Question:
Code below is for pattern 'a', feel like once I get 'a' I could get the others.
I like the 'array[int].length' syntax in Java and was helpful to get the pattern to print as shown in the picture. But I do not think such a thing exists in C#.
'''
class Main {
public static void main(String[] args)
{
char[][] arr = new char[10][10];
int starCount = 10;
for(int i = 0; i < arr.length; i++)
{
for(int j = 0; j < starCount; j++)
{
arr[i][j] = '*';
}
for(int k = starCount; k < arr[i].length; k++)
{
arr[i][k] = '-';
}
starCount--;
}
for(int a = 0; a < arr.length; a++)
{
for(int b = 0; b < arr[a].length; b++)
{
System.out.print(arr[a][b]);
}
System.out.println();
}
}
}
'''
This code prints the '*' in a decreasing fashion but I am struggling with how to replace the empty elements of the array with the '-' character as shown in the image.
'''
class MainClass {
public static void Main (string[] args)
{
char[ , ] arr = new char[10,10];
int starCount = 10;
for(int i = 0; i < arr.Length; i++)
{
for (int j = 0; j < starCount; j++)
{
arr[i , j] = '*';
}
for (int k = 0; ) //IDK WHAT TO DO TO ASSIGN ARR[I , K] = '-';
starCount--;
}
for (int i = 0; i < 10; i++)
{
for (int j = 0; j < 10; j++)
{
Console.Write(arr[i , j]);
}
Console.WriteLine();
}
}
}
'''
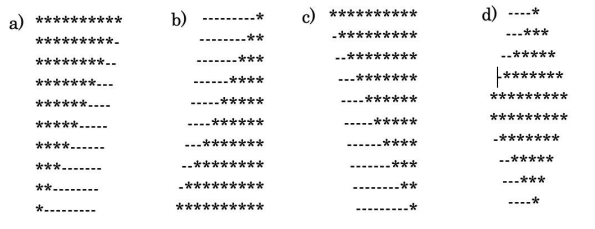
Answer: You can use two nested and one to print all of these patterns. This is Java code, but I think it can be easily converted to C#:
'''
int n = 5;
for (int i = -n; i <= n; i++) {
for (int j = -n; j <= n; j++) {
// a) if (i + j <= 0)
// b) if (i + j >= 0)
// c) if (i <= j)
// d) if (Math.abs(i) + Math.abs(j) <= n)
if (i + j <= 0)
System.out.print("*");
else
System.out.print("-");
}
System.out.println();
}
'''
Output (combined):
'''
a) b) c) d)
*********** ----------* *********** -----*-----
**********- ---------** -********** ----***----
*********-- --------*** --********* ---*****---
********--- -------**** ---******** --*******--
*******---- ------***** ----******* -*********-
******----- -----****** -----****** ***********
*****------ ----******* ------***** -*********-
****------- ---******** -------**** --*******--
***-------- --********* --------*** ---*****---
**--------- -********** ---------** ----***----
*---------- *********** ----------* -----*-----
'''
---
<URL>